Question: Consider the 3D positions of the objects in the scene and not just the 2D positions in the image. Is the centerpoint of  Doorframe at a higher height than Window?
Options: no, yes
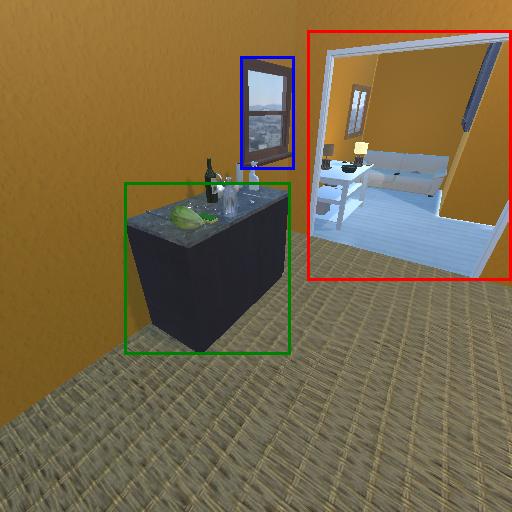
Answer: no